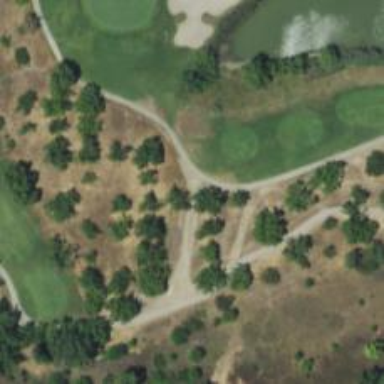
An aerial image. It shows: Golf cartpath that is also road path.